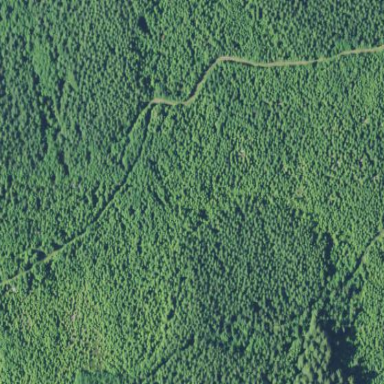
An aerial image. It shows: Clearcut area created by human activity.